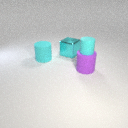
large purple rubber cylinder to the right of large cyan metal cube